Question: I was using videoJS to load video dynamically, and want to destroy the video player when 'route' or 'location' changes, I tried to wrap it in a directive like this (Coffeescript code):
'''
angular.module('myModule')
.directive('myDirective', ($location)->
return {
restrict: 'A'
scope: {rawUrl: '='}
link: (scope, element, attrs) ->
attrs.type = 'application/x-mpegURL'
setup =
controls: true
preload: 'auto'
autoplay: true
height: window.innerHeight
width: window.innerWidth
'data-setup': '{example_option: true}'
myPlayer = element
scope.$watch('location.path()', ->
# TODO: destroy videoJS when user leaves video page
console.log($location.path())
if not $location.path().match '/video/'
console.log("destroy you!")
videojs(attrs.id).dispose()
)
scope.$watch('rawUrl.videoUrl', (newvalue)->
if newvalue
player = videojs(attrs.id, setup, ->
console.log('created')
this.src(newvalue)
return
)
videojs(attrs.id).ready( ->
console.log('ready!')
myPlayer = this
aspectRatio = 9 / 16;
resizeVideoJS = ->
myPlayer.width(window.innerWidth).height(window.innerHeight); )
)
}
)
'''
However, I found the callback function within 'scope.$watch('location.path(), mycallback)' is not called if I changed the page using broswer's BACK button..
Does anyone have ideas about this? Thanks!

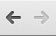
Answer: Just use 'scope.$on('$destroy', destroyCallback)'